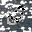
Label: 2